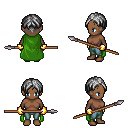
a pixel art fantasy rpg character, female body template, human, dark skin, green cape, teal pants, gray parted hairstyle, gold gloves, spear, four views (front, back, left, right), 2x2 character sprite sheet, small pixel art, hard edges, no anti-aliasing